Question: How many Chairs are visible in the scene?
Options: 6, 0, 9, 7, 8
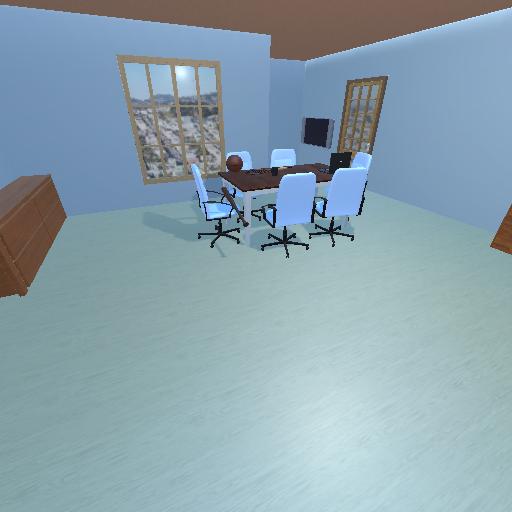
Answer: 6